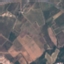
Land use / land cover: PermanentCrop